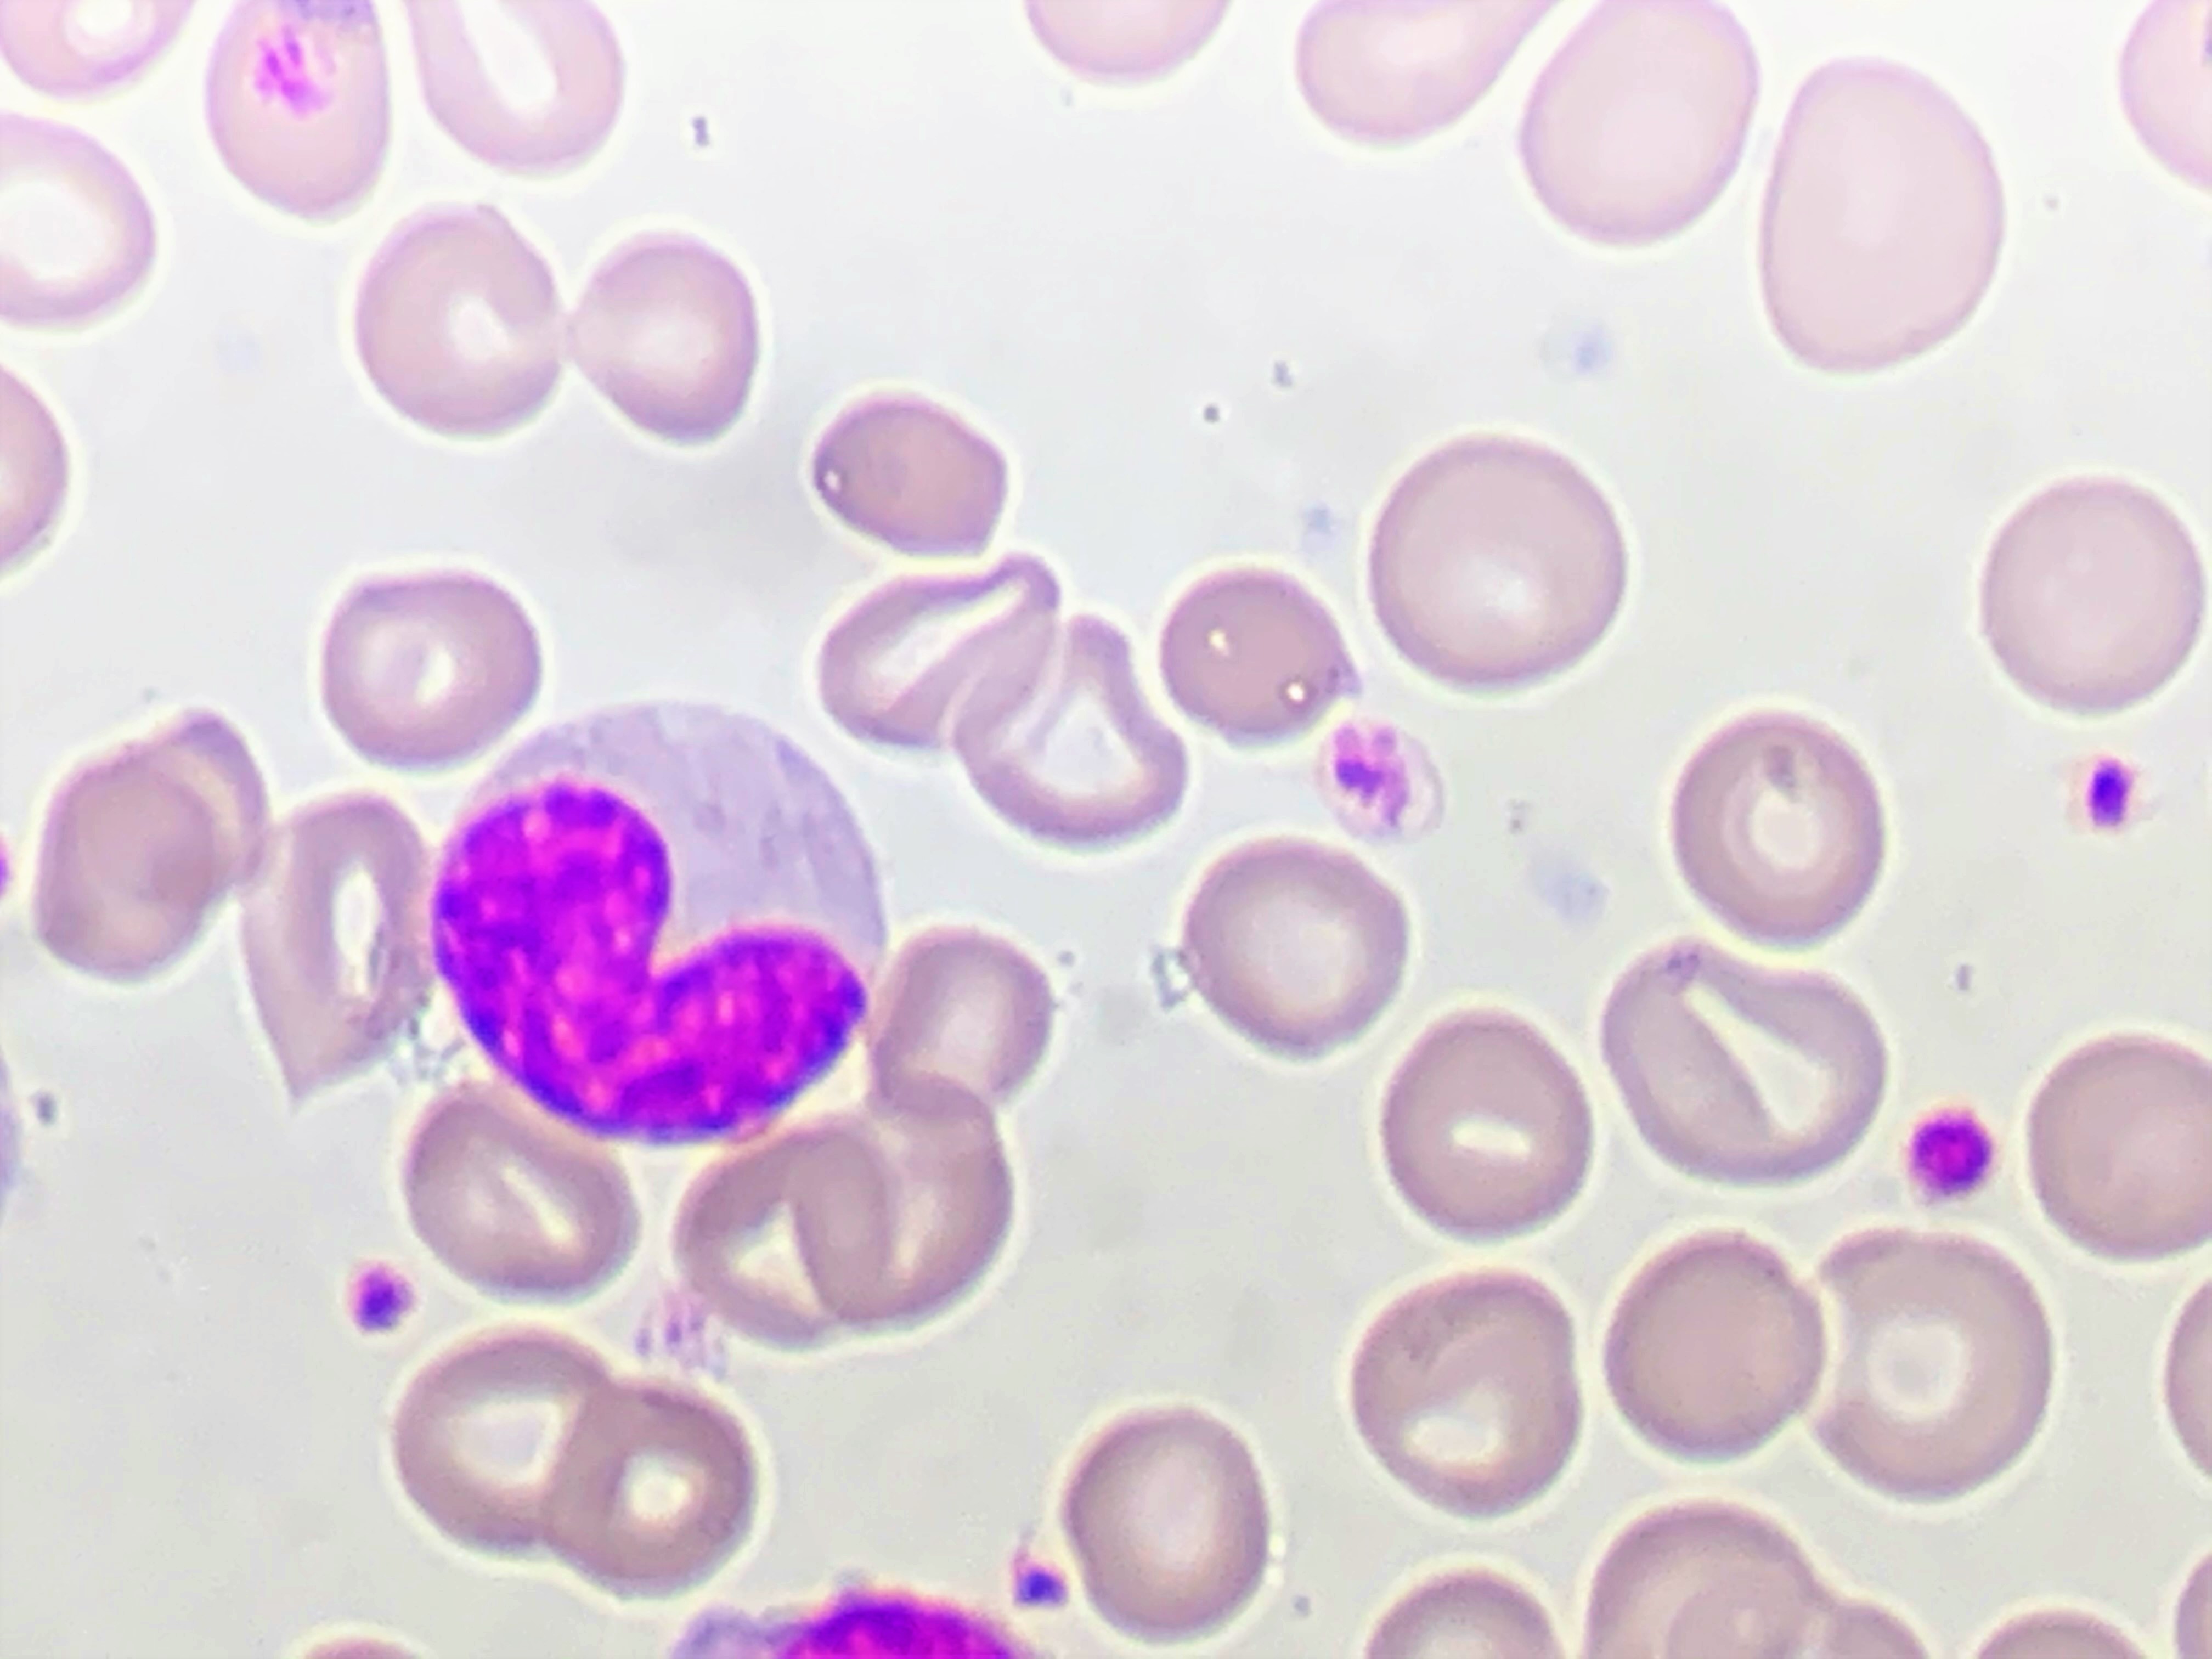
Cell type: METAMYELOCYTES